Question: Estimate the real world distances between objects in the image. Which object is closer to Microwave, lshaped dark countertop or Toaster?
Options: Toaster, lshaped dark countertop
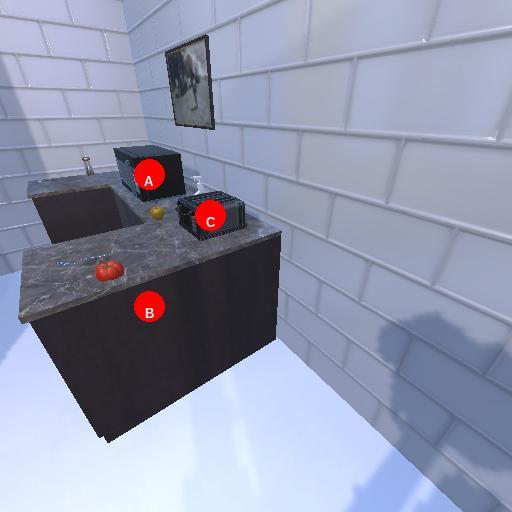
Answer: Toaster